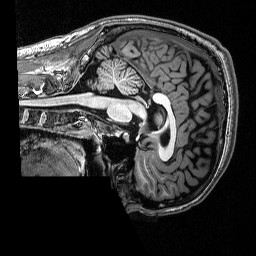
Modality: T1w
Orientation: sagittal
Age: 23
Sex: male
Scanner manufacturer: siemens
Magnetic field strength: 3 T
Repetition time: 2.53 s
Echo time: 0.00339 s